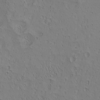
Label: not_dusty